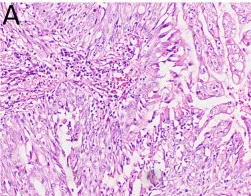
(A) Hematoxylin-eosin staining showed that the tumor tissue was epithelial, and some areas were arranged in a papillary manner with mucous secretion.
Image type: pathology (h&e)